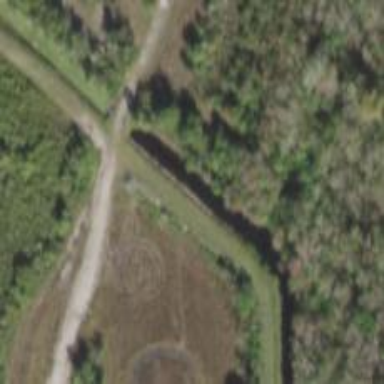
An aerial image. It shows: Culvert tunnel crossing over canal.